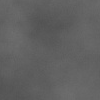
Atmospheric dust classification: dusty